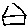
Label: house